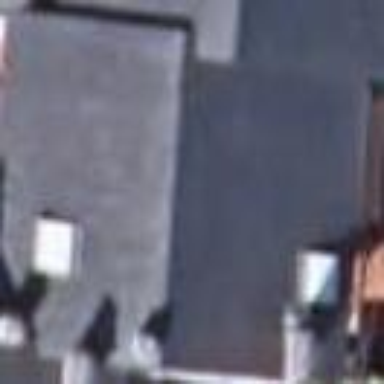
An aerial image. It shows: Simple and straightforward house.